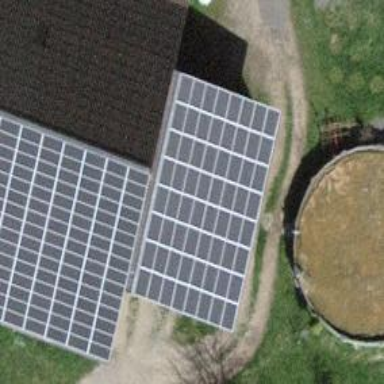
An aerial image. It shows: Solar photovoltaic panel generator.